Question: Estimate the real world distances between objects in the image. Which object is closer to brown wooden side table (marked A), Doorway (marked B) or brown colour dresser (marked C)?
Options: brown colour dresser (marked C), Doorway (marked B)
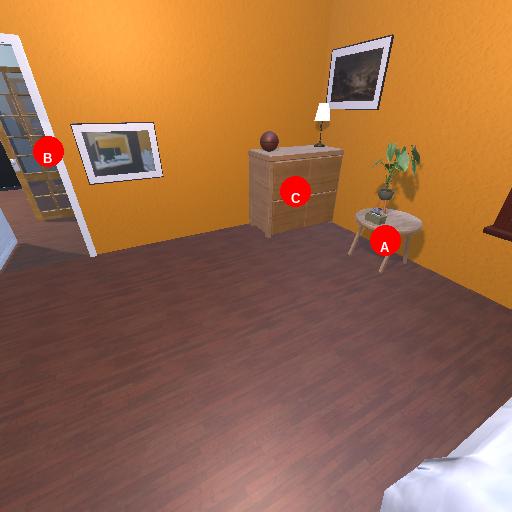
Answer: brown colour dresser (marked C)